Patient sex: F
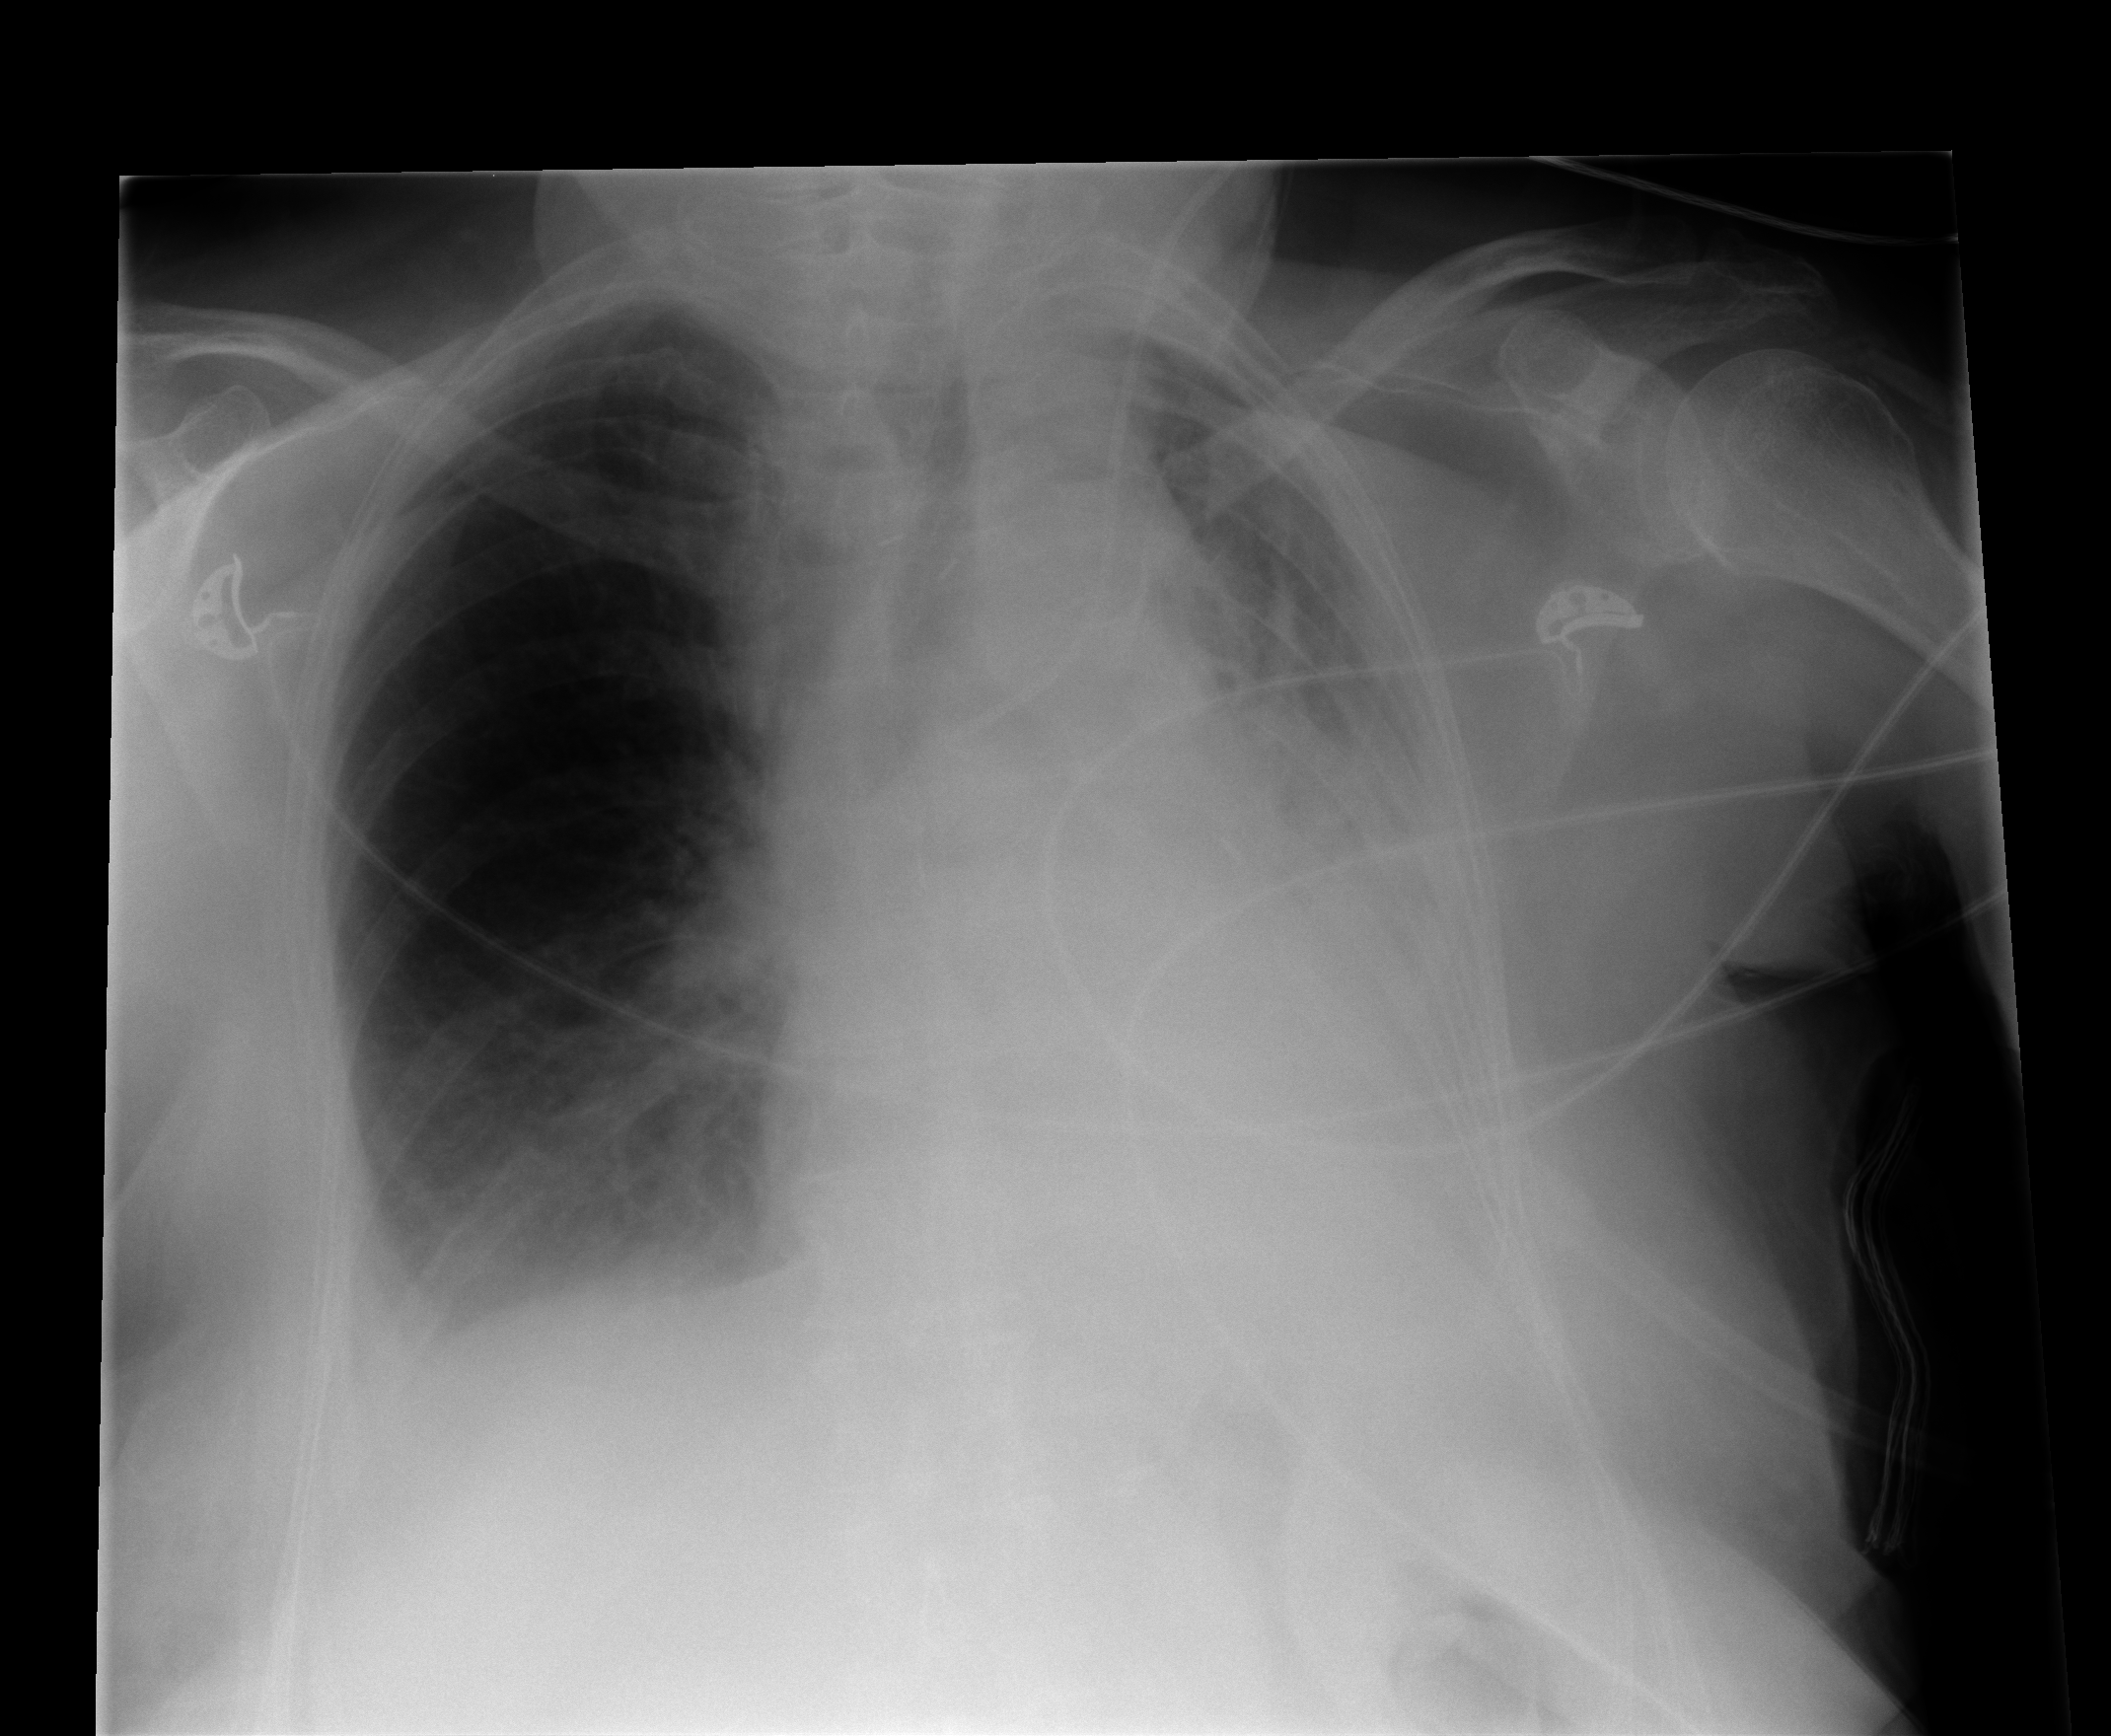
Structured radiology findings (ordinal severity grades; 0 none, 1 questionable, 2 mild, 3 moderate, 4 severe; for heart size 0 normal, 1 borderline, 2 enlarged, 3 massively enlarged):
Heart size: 0
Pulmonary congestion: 2
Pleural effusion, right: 2
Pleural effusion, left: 3
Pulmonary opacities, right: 0
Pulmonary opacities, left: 0
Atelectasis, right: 1
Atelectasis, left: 3